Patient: sex M, age 38
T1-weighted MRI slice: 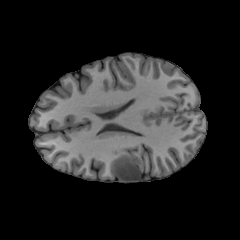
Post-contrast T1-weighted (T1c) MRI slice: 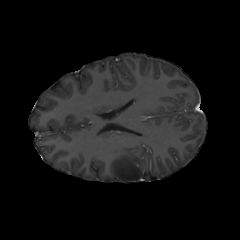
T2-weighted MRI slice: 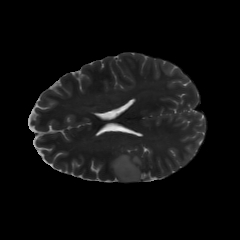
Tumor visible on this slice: yes
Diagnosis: Astrocytoma, IDH-mutant
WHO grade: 2